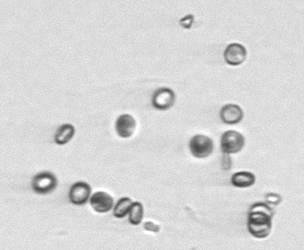
Label: Thalassiosira_sp_aff_mala